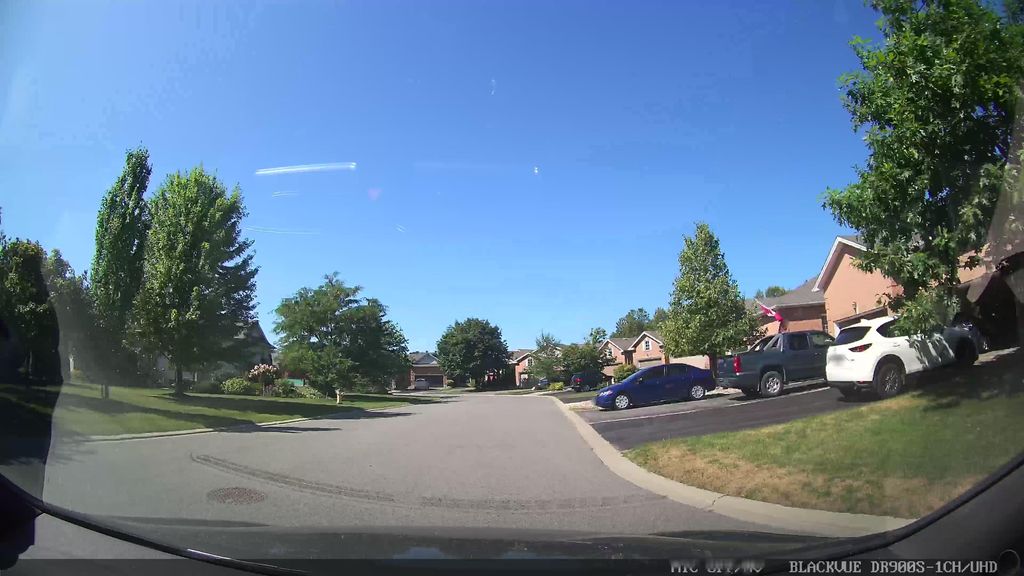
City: ottawa-gatineau